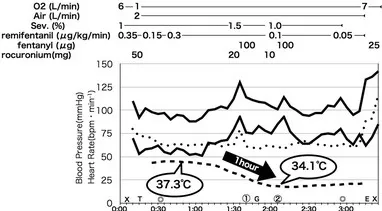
Anesthetic course.
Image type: pathology (immunostaining)